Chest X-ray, AP view. Patient: 71 years old, sex F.
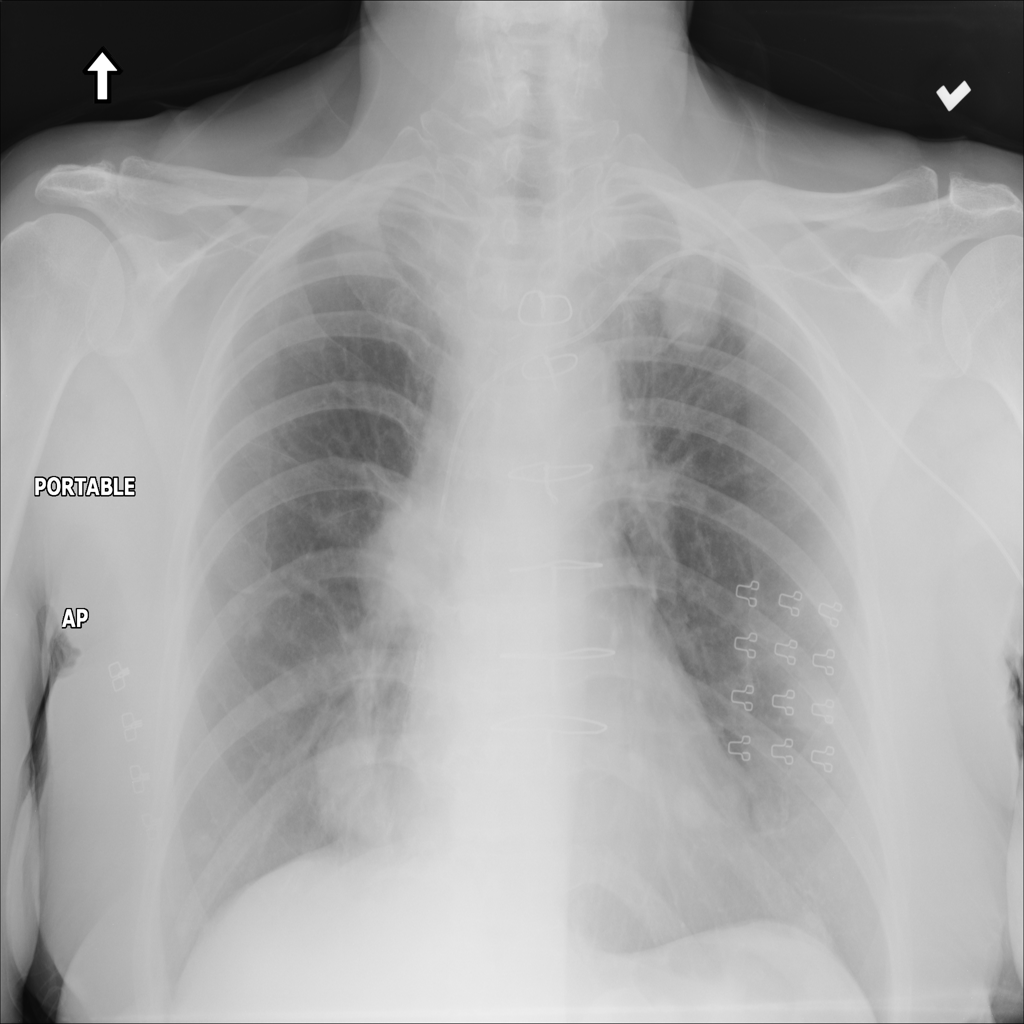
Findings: Mass